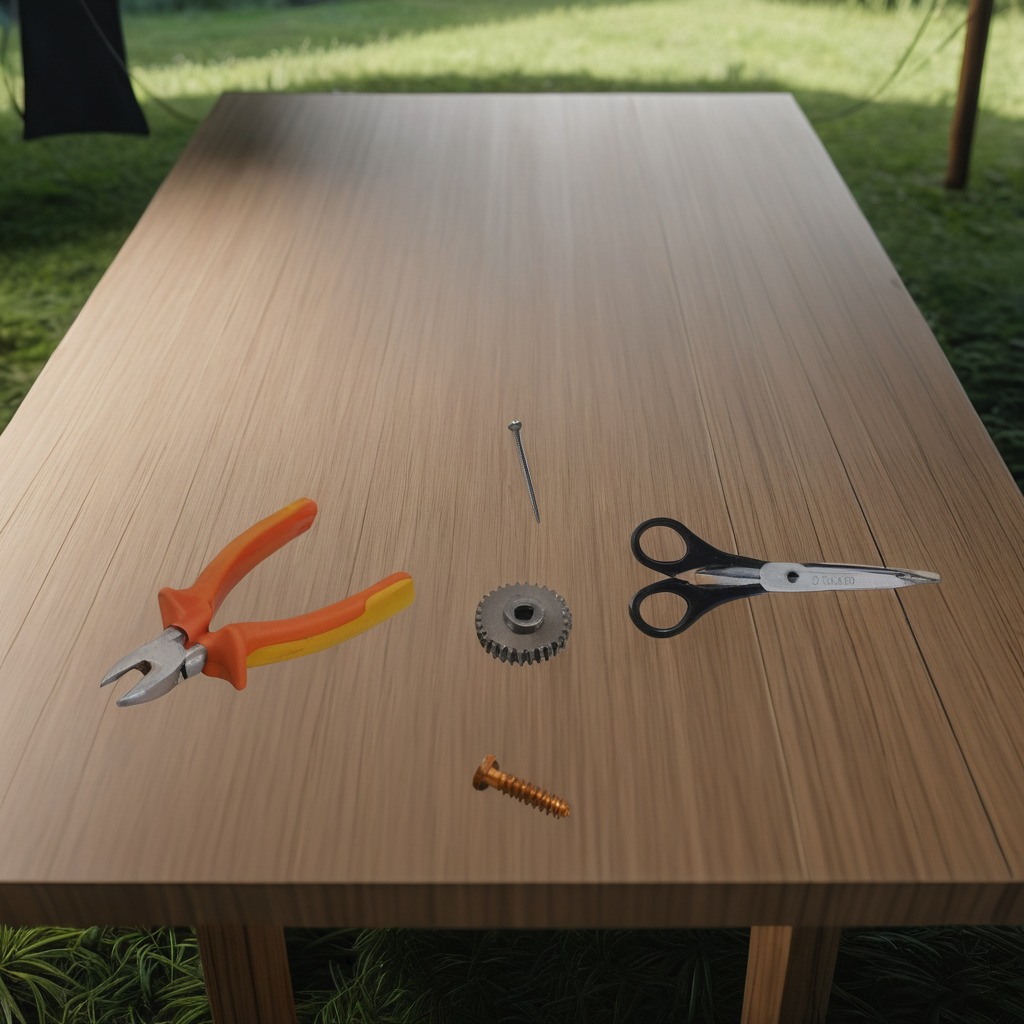
A steel gear with teeth, a metal machine screw, an iron nail, pliers, and a pair of scissors are lying on the wooden table inside a jungle field workshop tent.